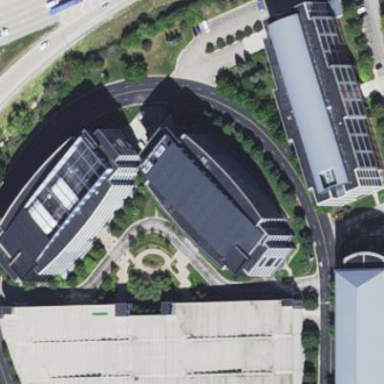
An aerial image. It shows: Office building.